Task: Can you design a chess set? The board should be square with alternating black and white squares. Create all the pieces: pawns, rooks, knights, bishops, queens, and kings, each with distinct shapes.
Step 429:
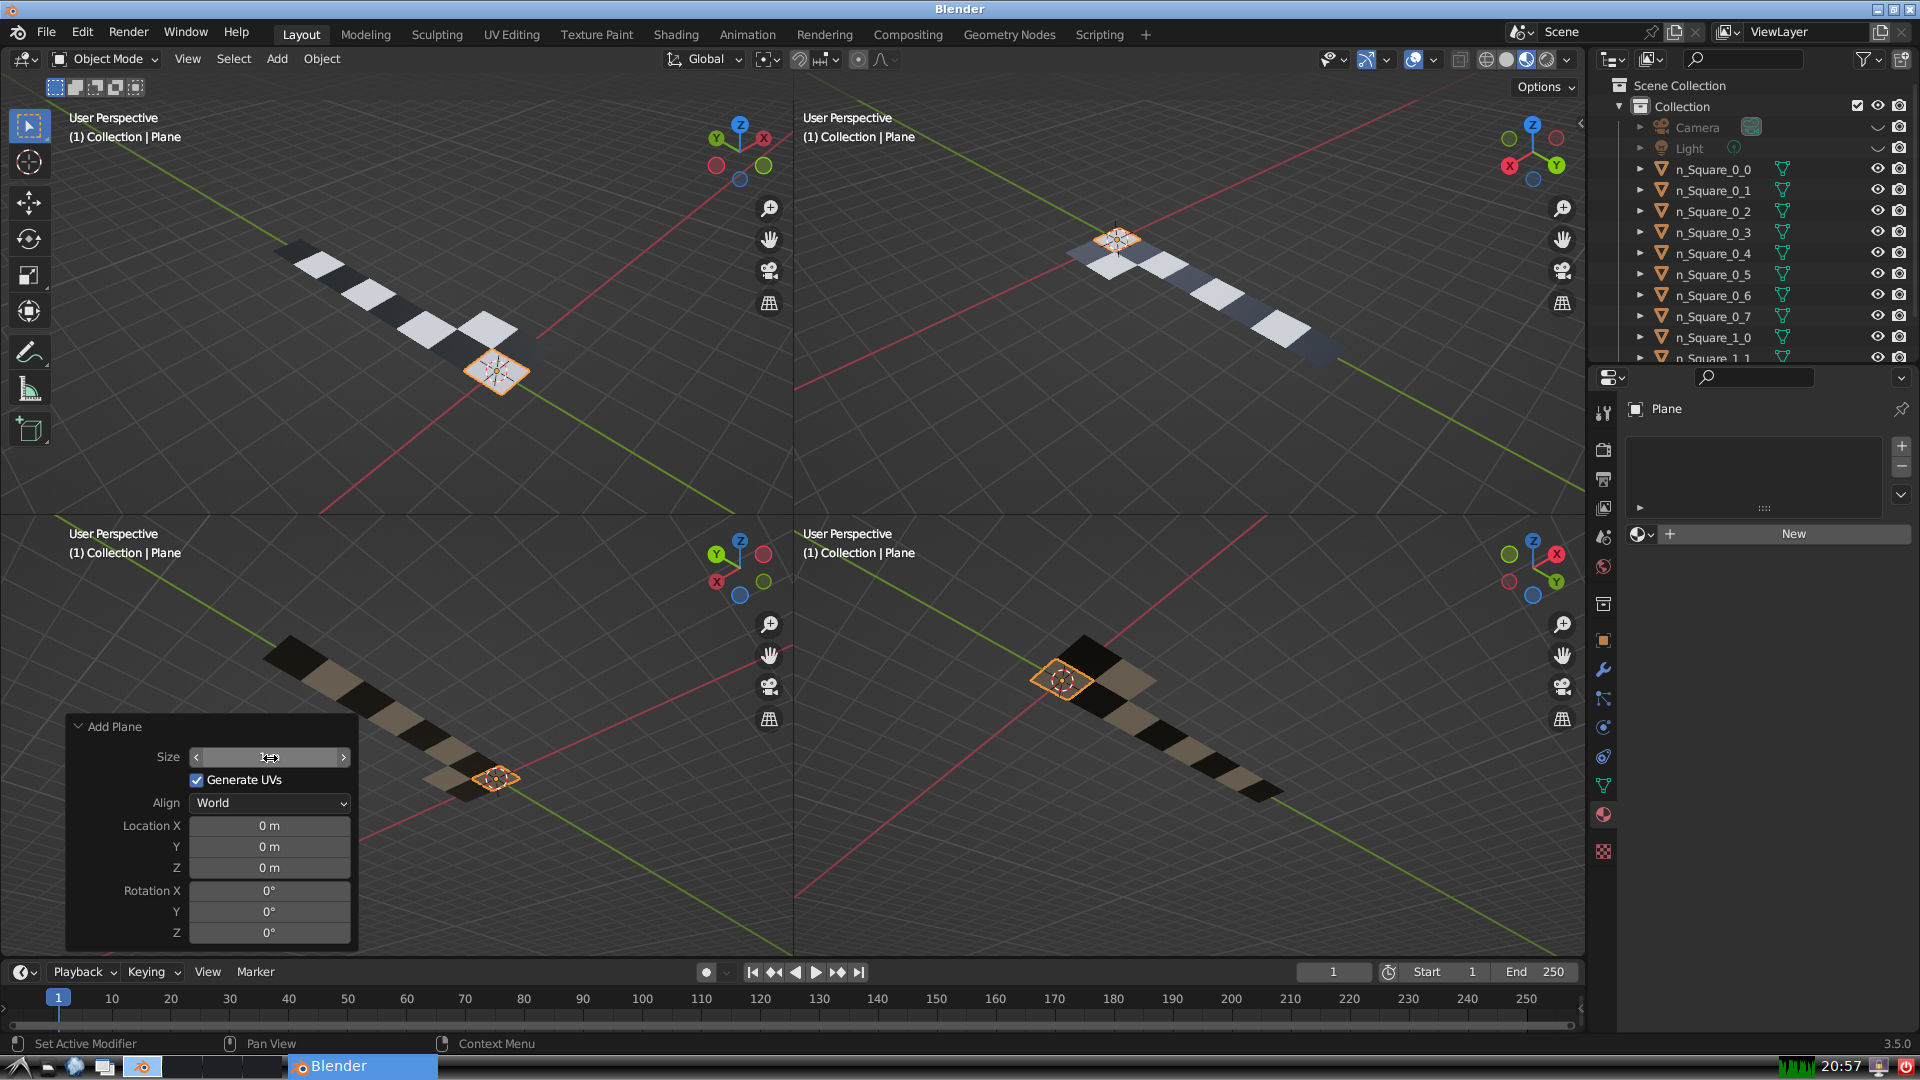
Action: click: no